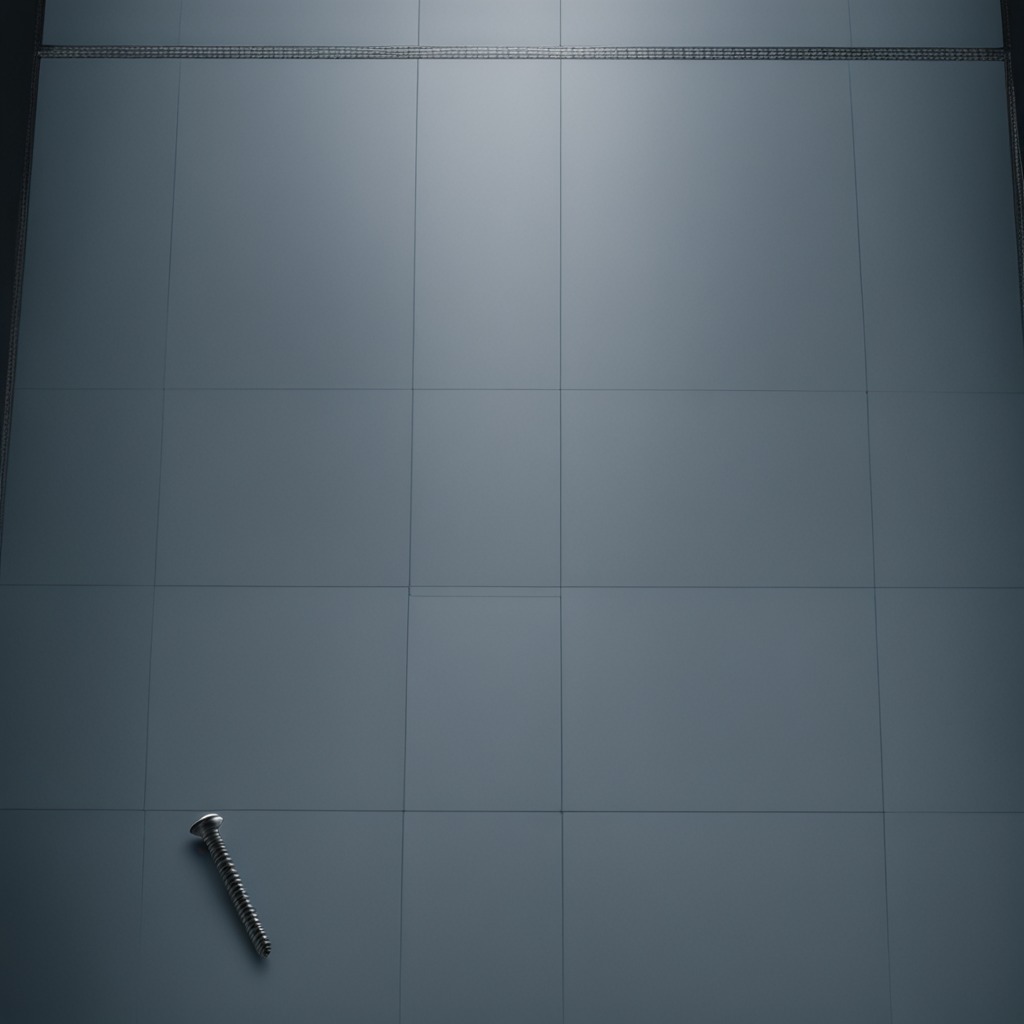
A metal screw lying on a toolbox surface in an airplane hangar workshop 8K